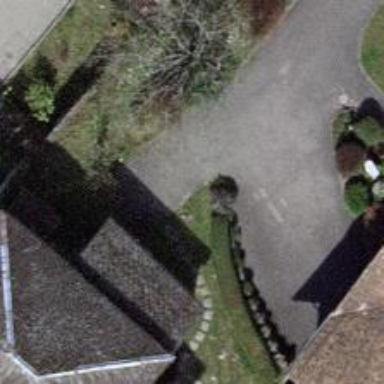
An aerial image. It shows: Driveway leading to service road.